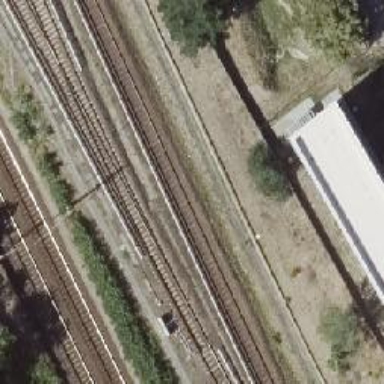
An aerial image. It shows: Railway signal.